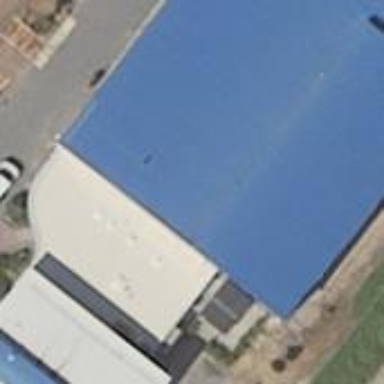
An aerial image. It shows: Industrial building.